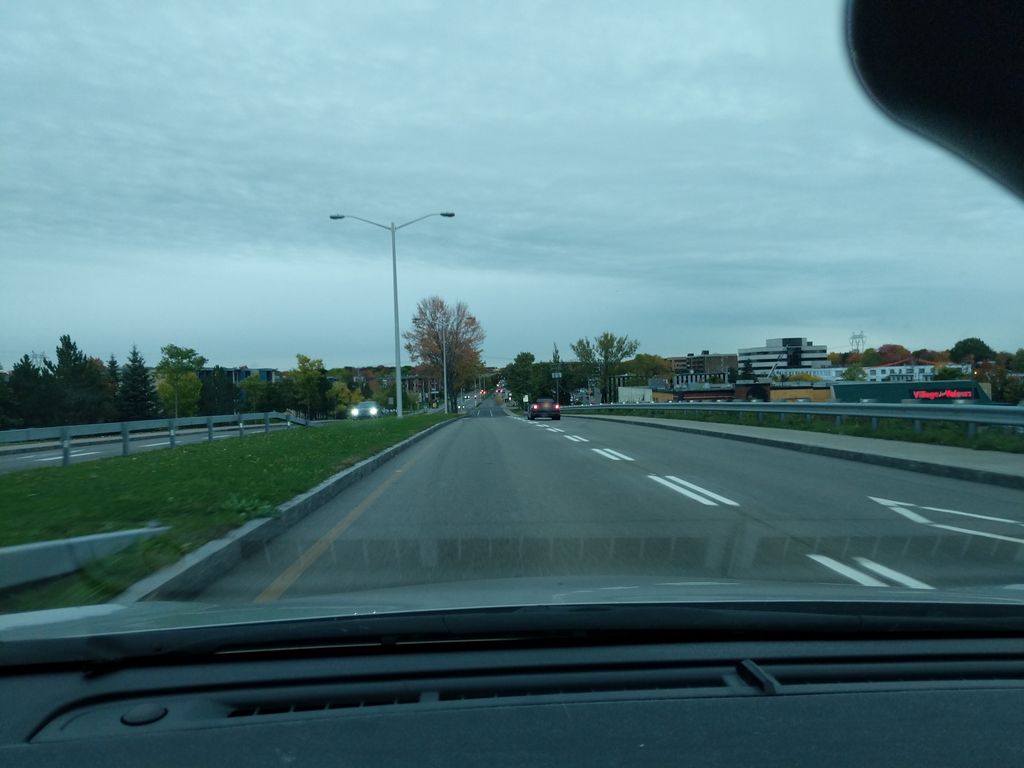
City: quebec_city